Question: I am very new to IOS app dev.
I want to achieve slide In/out webview (e.g. from right), which everyone should seen one.
When user click a link, a new webview will slide in from right and load a webpage. If the user swipe right, the webview will move back to right side depends how much the distance.
To name a few apps got this function... Flipboard / Line / Facebook Groups...

Notice that the webview can be dragged by the user horizontally
I've been searching this for some time before i get my hands dirty and start the project. However, I couldn't find anything at all.
Can someone please point me to the right direction / keywords. How to setup such structure in xcode, or if there are existing controls (or default build-ins) which will do the trick...
Thanks
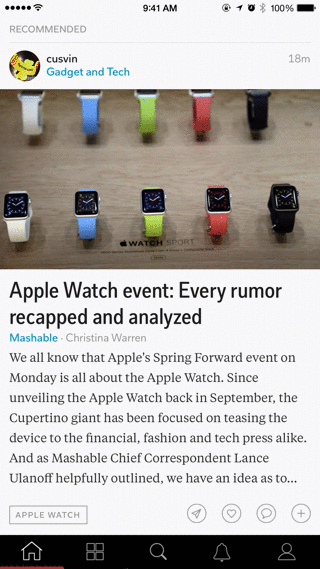
Answer: This is not default present/dismiss animation for a show action in segue or 'presentViewController' method and it seems interactive. To implement this, you should customize your own animator class.
if you use 'presentViewController'/'dismissViewController' without 'UINavigationController', have a look at 'UIViewController''s 'transitioningDelegate'
And if you use 'UINavigationController', have a look at 'UINavigationController''s delegate method :
'''
func navigationController(_ navigationController: UINavigationController, animationControllerForOperation operation: UINavigationControllerOperation, fromViewController fromVC: UIViewController, toViewController toVC: UIViewController) -> UIViewControllerAnimatedTransitioning?
func navigationController(_ navigationController: UINavigationController, interactionControllerForAnimationController animationController: UIViewControllerAnimatedTransitioning) -> UIViewControllerInteractiveTransitioning?
'''
I am afraid this is not easy part in IOS animation design. If you are new in the field, you can use animator classes already designed on Github.